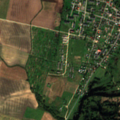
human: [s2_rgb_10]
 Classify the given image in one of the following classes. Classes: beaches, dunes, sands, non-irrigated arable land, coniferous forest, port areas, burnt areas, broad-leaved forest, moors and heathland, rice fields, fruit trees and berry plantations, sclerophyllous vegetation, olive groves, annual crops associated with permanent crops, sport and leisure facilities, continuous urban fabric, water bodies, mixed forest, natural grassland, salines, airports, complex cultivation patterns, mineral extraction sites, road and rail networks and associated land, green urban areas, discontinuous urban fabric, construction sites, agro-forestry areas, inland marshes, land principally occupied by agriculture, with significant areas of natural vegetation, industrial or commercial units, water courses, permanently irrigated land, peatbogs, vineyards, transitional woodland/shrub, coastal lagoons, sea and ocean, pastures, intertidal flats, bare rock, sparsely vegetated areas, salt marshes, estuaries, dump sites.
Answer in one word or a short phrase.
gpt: discontinuous urban fabric, non-irrigated arable land, complex cultivation patterns, land principally occupied by agriculture, with significant areas of natural vegetation